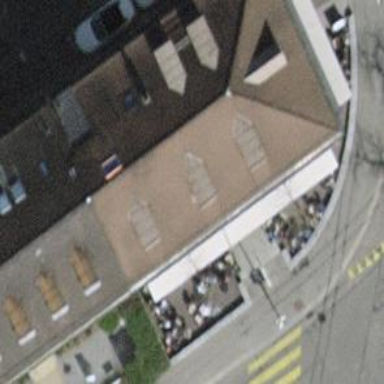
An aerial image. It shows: Bar.